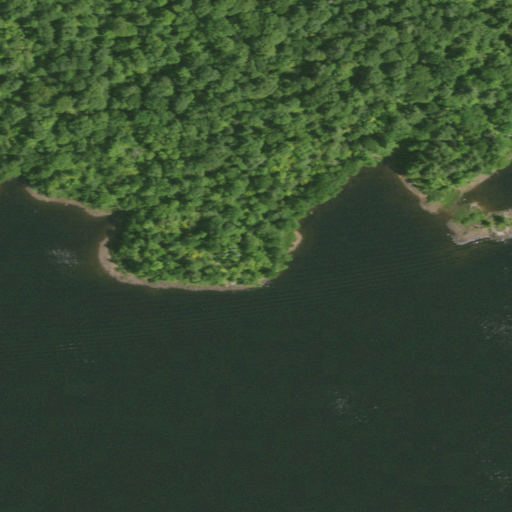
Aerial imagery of cape in New York named Poplar Point containing open water, deciduous forest, herbaceous wetlands, and grassland